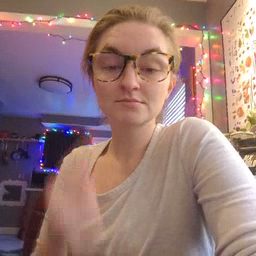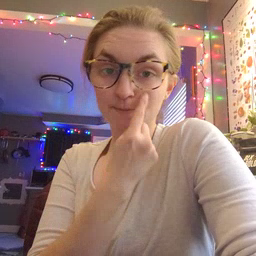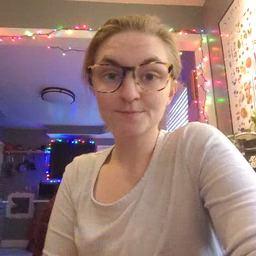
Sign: eye